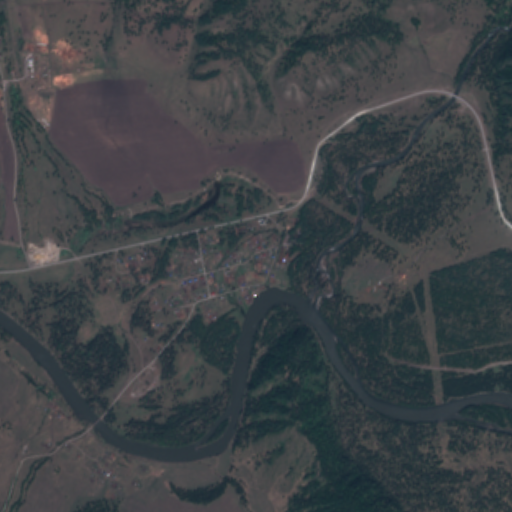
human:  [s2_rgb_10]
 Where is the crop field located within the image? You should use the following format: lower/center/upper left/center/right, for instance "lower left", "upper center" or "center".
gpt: The crop field is located in the left of the image.
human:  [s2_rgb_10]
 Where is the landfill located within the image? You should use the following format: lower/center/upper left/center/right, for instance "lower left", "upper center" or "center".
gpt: The landfill is located in the lower left of the image.
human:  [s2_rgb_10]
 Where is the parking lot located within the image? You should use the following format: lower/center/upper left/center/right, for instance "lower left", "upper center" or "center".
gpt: The parking lot is located in the center of the image.
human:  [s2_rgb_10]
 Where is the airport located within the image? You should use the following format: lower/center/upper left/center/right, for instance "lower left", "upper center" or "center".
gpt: There is no airport in the image.